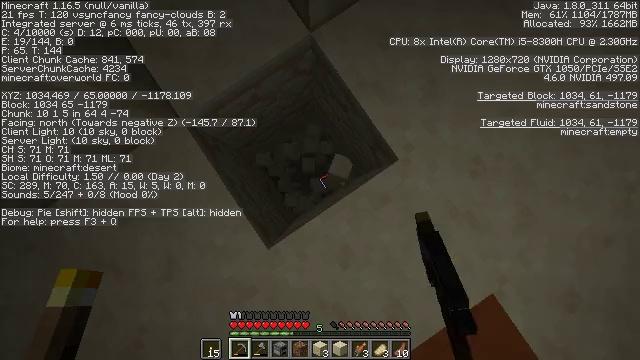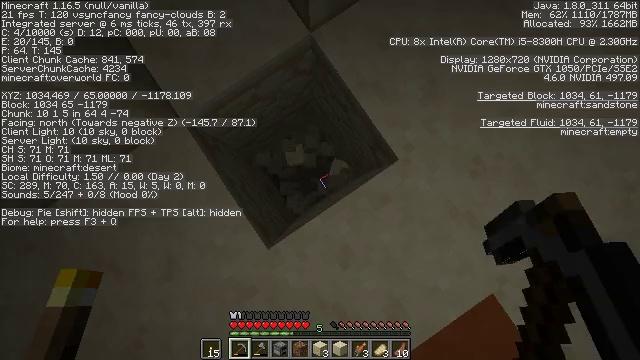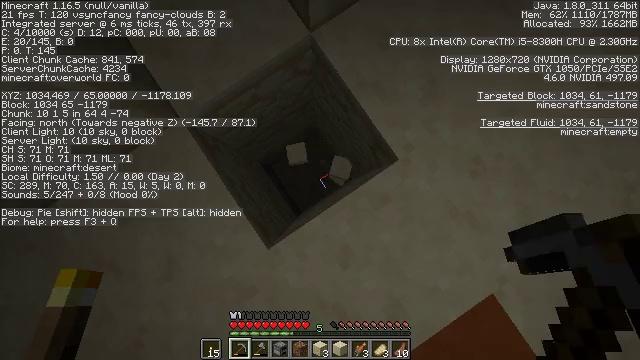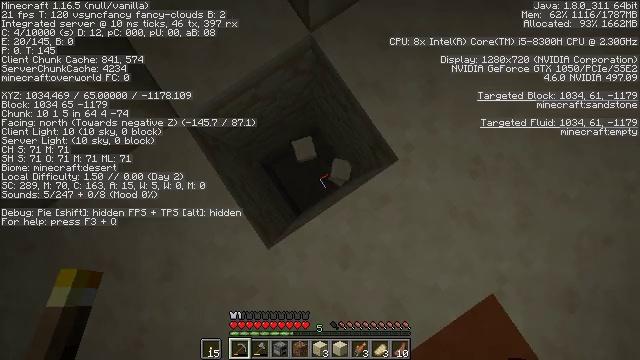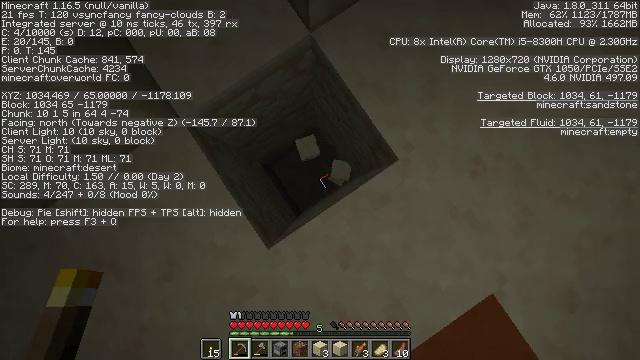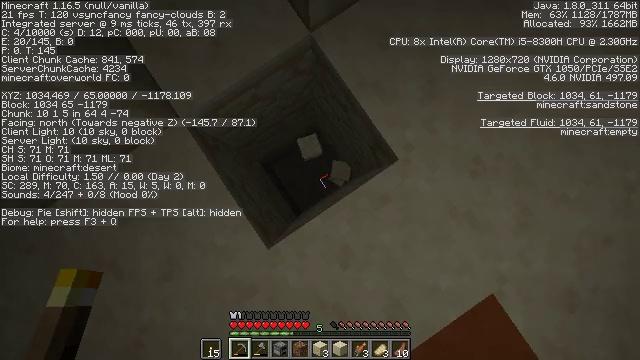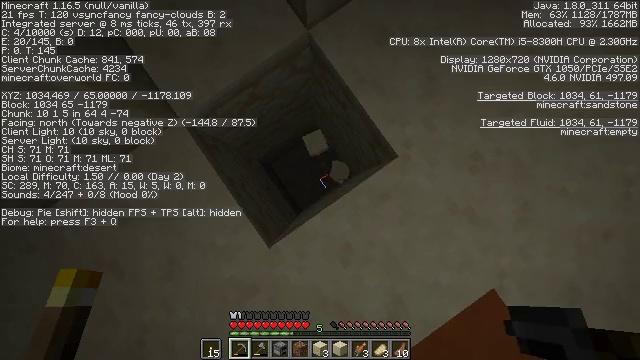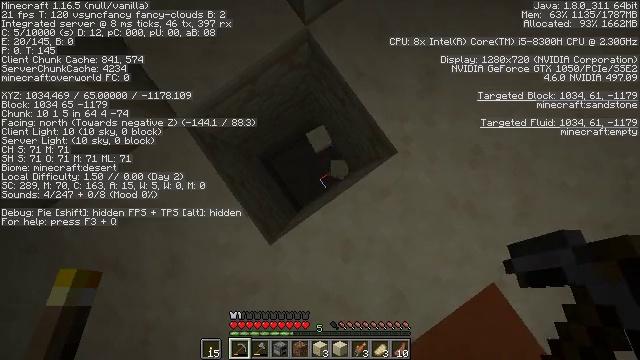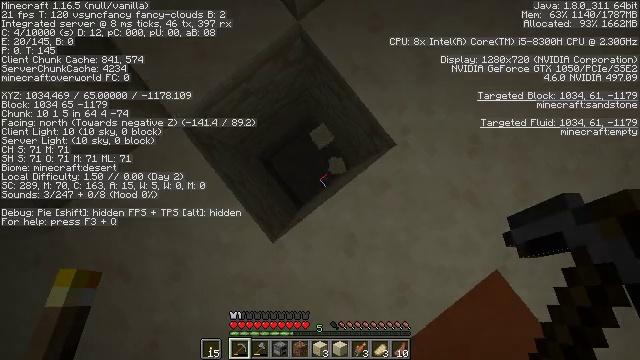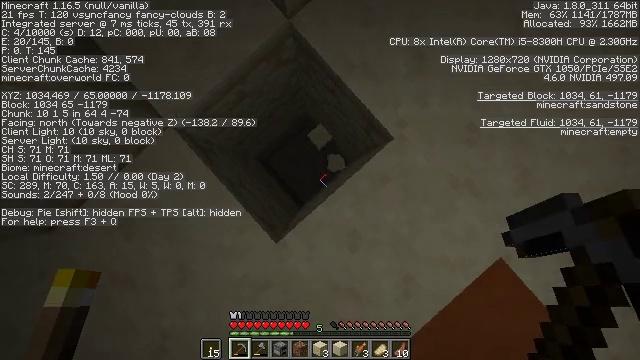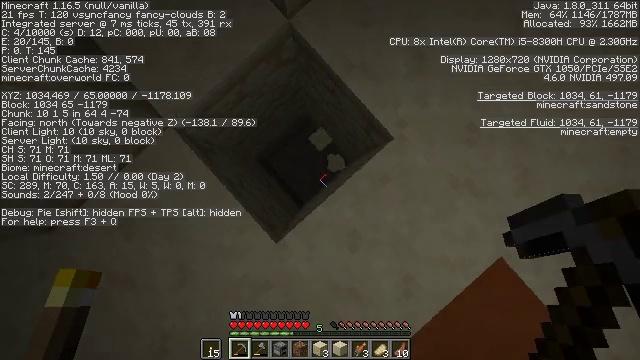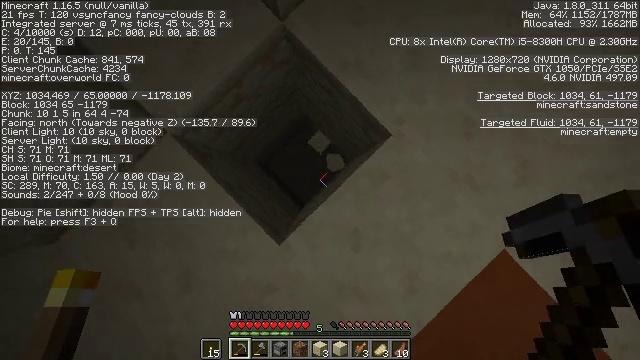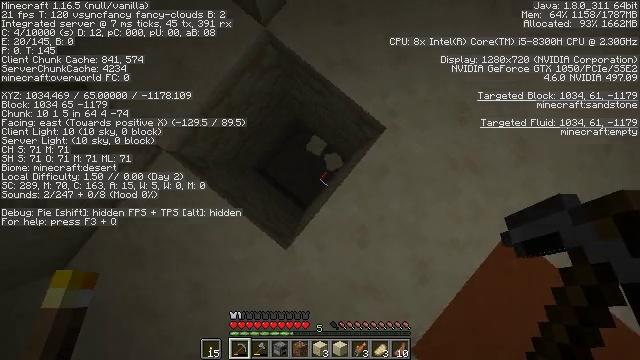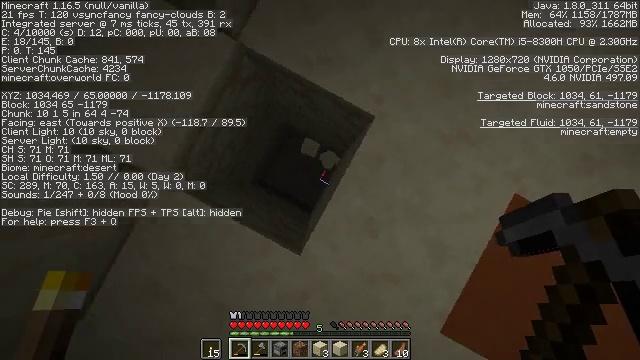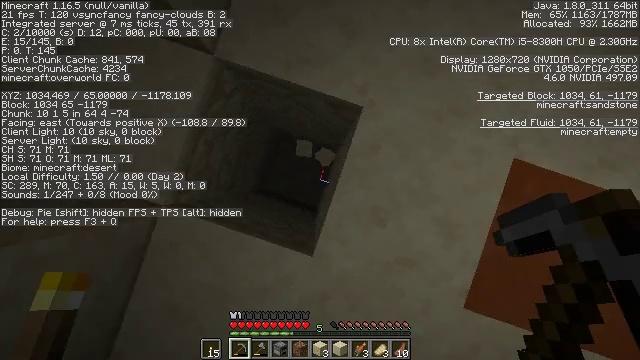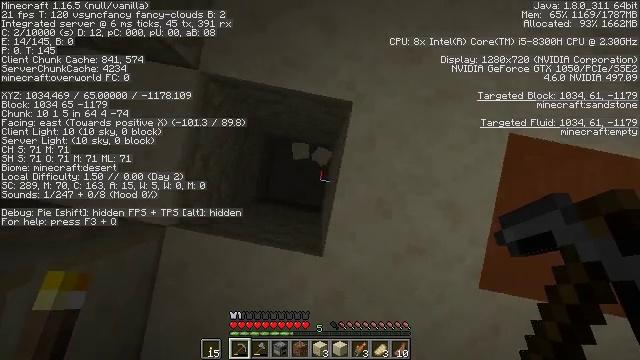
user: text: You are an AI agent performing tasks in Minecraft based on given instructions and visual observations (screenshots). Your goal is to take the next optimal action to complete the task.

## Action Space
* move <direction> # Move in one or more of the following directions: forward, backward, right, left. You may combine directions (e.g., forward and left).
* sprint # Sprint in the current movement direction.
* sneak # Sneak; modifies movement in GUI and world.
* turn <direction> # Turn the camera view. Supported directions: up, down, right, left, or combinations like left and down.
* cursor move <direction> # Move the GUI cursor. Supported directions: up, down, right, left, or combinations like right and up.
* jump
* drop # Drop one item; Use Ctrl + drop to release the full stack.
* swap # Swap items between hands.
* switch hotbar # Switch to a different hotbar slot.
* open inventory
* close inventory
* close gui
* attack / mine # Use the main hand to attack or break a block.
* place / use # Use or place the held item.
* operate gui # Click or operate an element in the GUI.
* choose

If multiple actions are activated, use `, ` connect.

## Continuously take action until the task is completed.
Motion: motion action
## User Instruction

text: Gather orange terracotta blocks.
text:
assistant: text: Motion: attack / mine
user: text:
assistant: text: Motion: attack / mine
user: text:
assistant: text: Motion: attack / mine
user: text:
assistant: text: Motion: attack / mine
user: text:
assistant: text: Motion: attack / mine
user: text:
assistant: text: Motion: attack / mine
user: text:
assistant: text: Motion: attack / mine
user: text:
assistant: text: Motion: turn right, attack / mine
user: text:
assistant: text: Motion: turn right, attack / mine
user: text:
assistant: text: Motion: no_op
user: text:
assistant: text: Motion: turn right
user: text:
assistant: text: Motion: turn right
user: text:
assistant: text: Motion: turn right
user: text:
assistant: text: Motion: turn right
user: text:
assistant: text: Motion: turn right
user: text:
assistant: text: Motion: turn right
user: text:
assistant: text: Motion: turn right
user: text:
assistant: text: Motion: turn right
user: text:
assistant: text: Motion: no_op
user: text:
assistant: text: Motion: turn right
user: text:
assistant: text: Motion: turn right
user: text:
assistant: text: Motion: attack / mine
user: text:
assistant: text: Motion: move right, attack / mine
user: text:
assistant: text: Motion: move right, attack / mine
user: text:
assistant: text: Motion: move right, attack / mine
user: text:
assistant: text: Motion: move right, attack / mine
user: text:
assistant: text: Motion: attack / mine
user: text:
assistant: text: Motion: attack / mine
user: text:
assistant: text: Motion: turn left and up, attack / mine
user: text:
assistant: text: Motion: turn left and up, attack / mine